RGB frame:
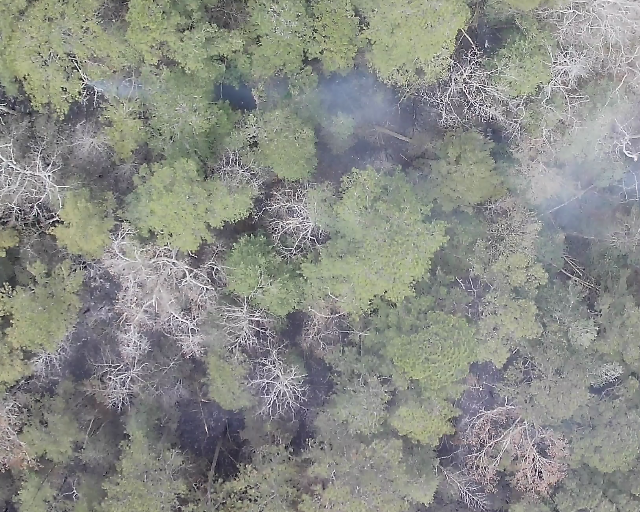
Thermal frame:
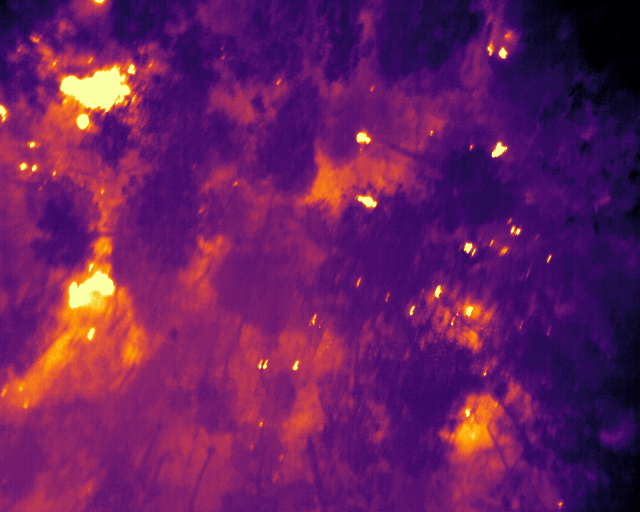
Captured: 2026-02-26 03:07:32
Pixels at or above 80 °C: 881 (fraction of frame: 0.002689)